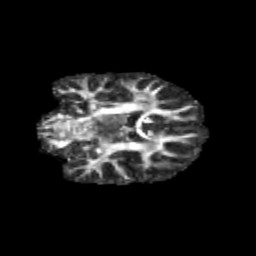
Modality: FA
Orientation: coronal
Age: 11
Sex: female
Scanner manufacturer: siemens
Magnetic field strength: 3 T
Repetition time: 3.8 s
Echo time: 0.07 s